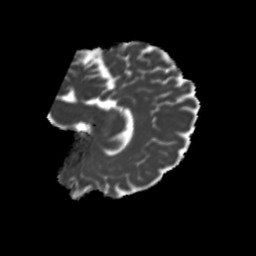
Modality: MD
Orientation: sagittal
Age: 36
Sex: female
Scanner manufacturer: siemens
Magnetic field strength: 3 T
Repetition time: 5.25 s
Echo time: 0.08 s